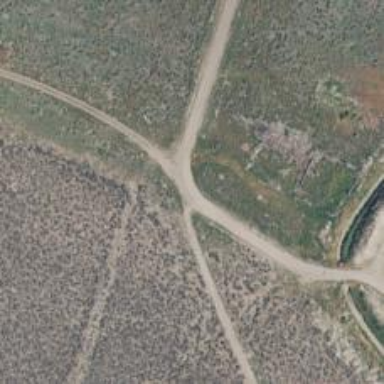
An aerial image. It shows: Unclassified road.